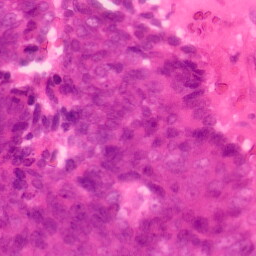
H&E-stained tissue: Colon